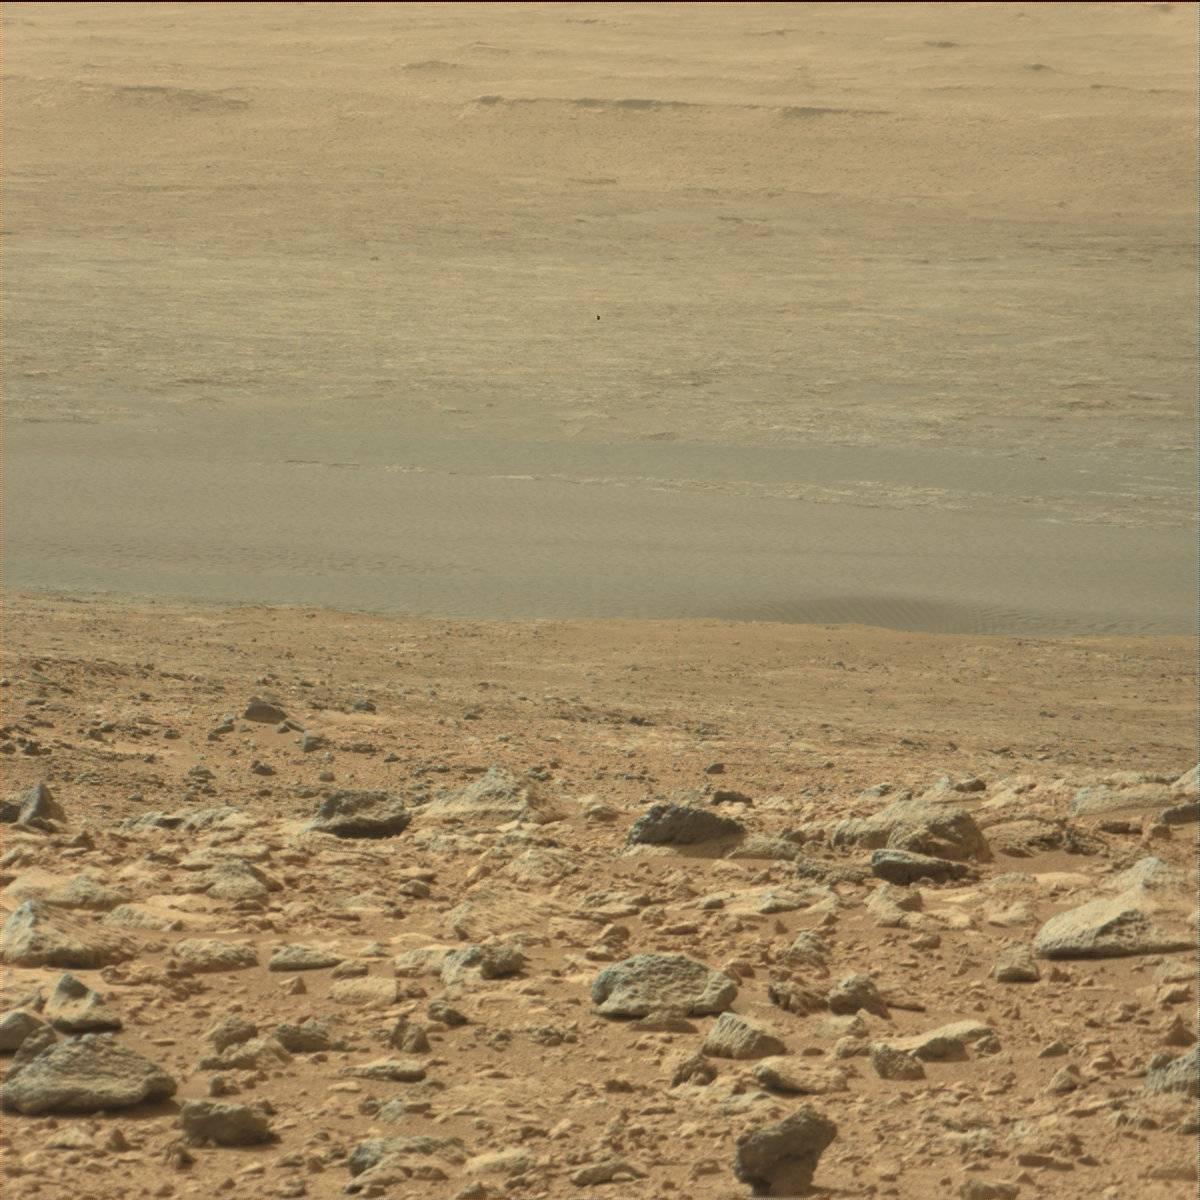
Terrain classes present: Bedrock, Ridge, Rock, Sand / Soil